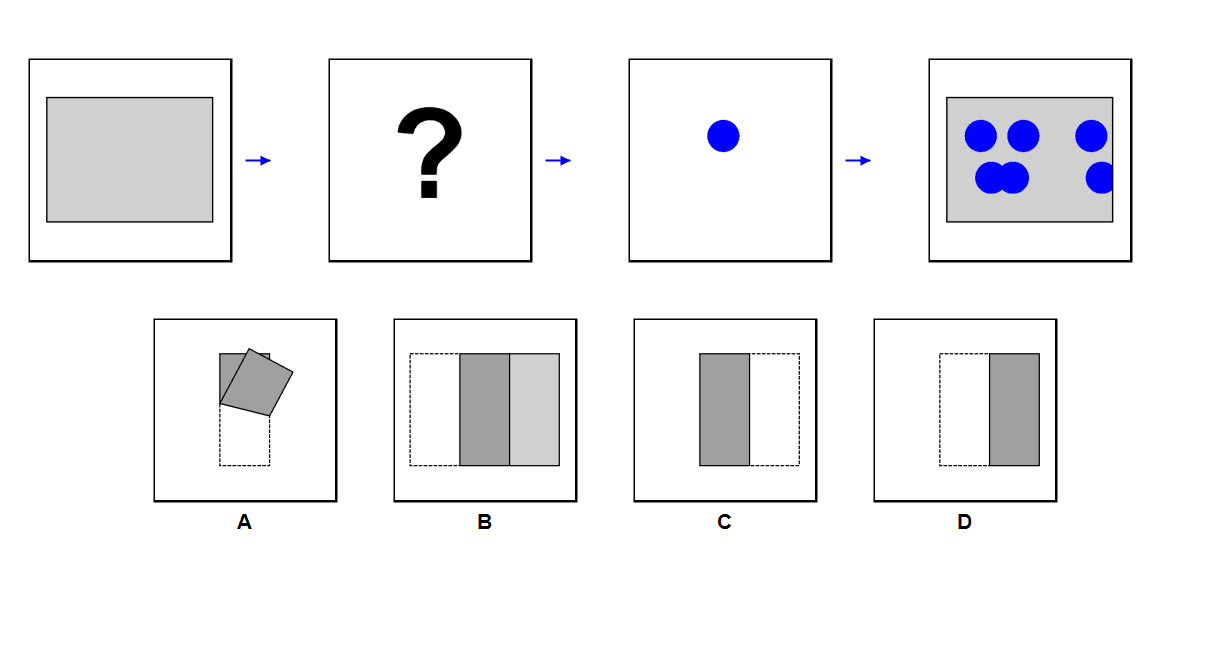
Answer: D